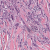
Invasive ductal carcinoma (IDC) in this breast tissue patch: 1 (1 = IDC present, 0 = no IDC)